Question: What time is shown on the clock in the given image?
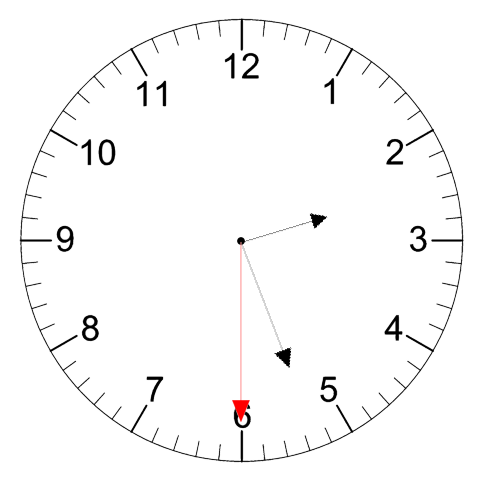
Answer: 02:26:30